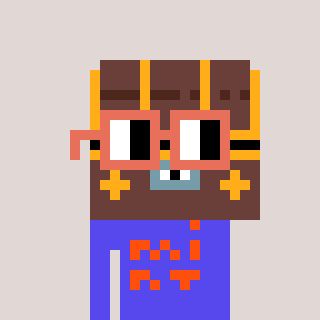
a pixel art character with square orange glasses, a treasure chest-shaped head and a computerblue-colored body on a warm background